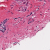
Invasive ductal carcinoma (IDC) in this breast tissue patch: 0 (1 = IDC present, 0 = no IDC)